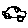
Label: car